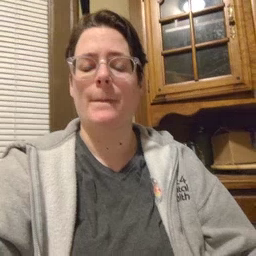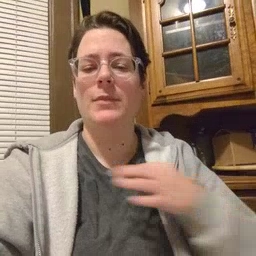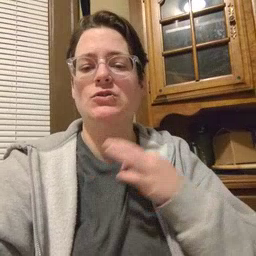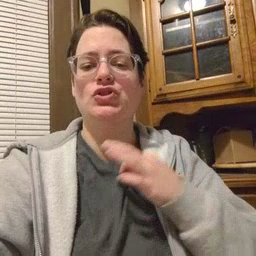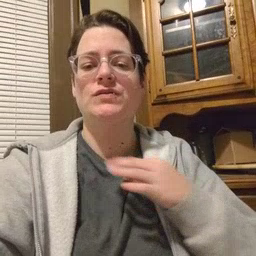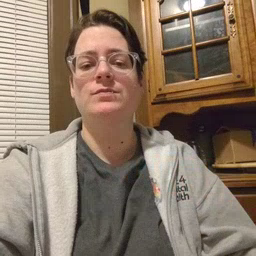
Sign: shirt